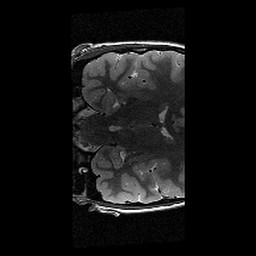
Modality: T2w
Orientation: coronal
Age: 10
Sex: female
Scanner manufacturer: siemens
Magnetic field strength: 3 T
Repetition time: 9.23 s
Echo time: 0.067 s